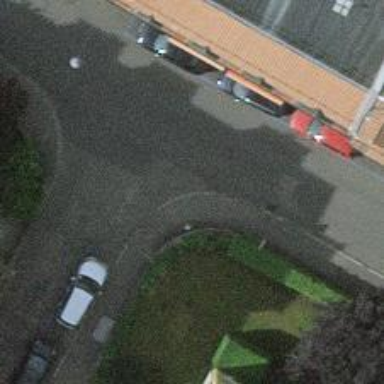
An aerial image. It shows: Kerb serving as barrier.